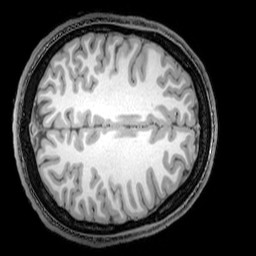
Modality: T1w
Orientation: axial
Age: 20
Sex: male
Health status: healthy
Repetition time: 0.081 s
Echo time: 0.037 s